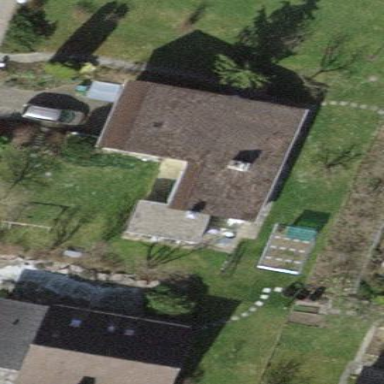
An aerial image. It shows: Detached building with saltbox roof shape.